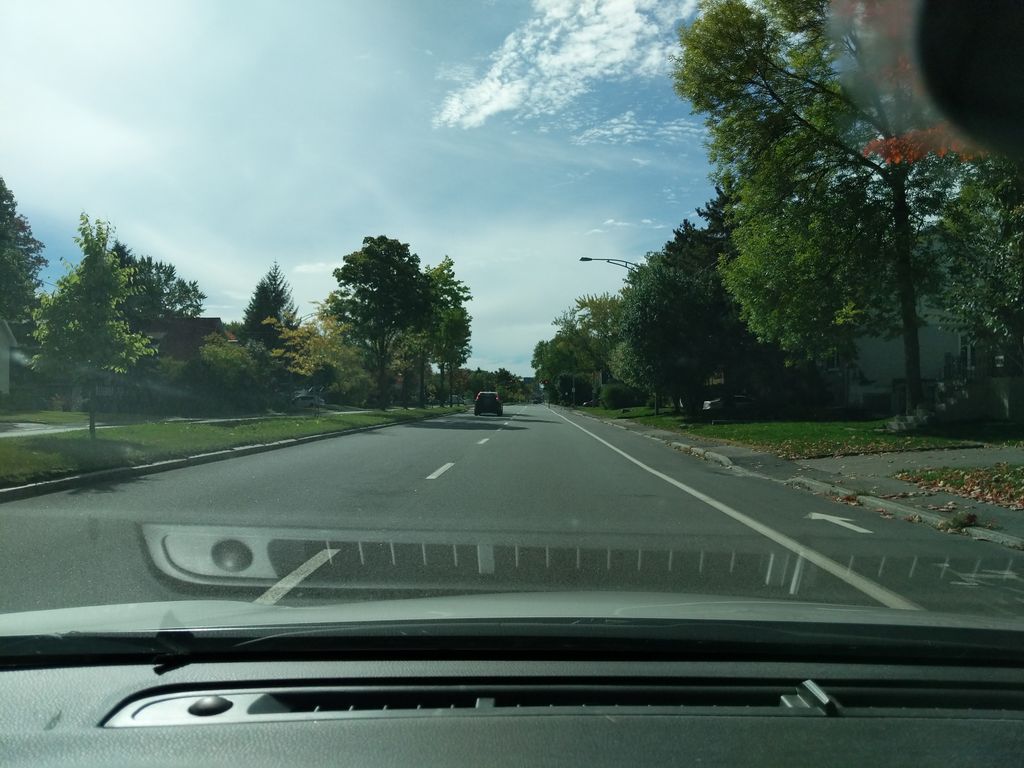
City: quebec_city